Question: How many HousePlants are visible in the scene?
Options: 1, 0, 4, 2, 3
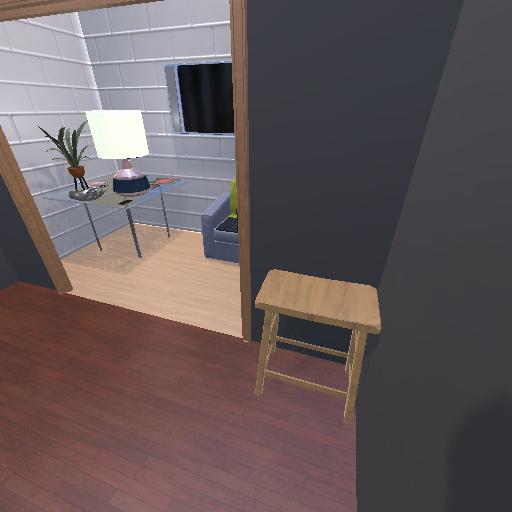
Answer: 1